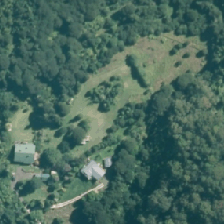
Land cover: shortrotation_cropland